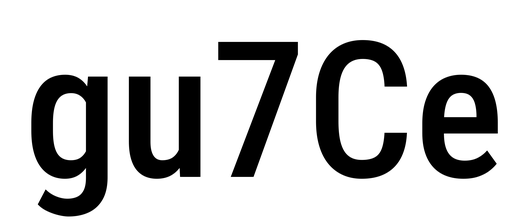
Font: Roboto_Condensed_Medium